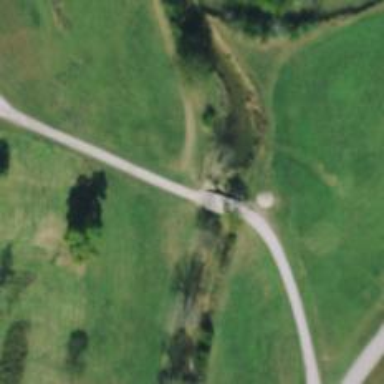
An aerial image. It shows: Driveway bridge connecting two areas.